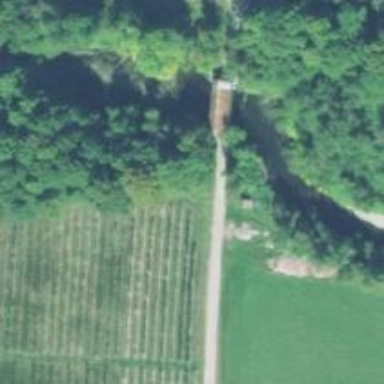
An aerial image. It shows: Covered driveway bridge.